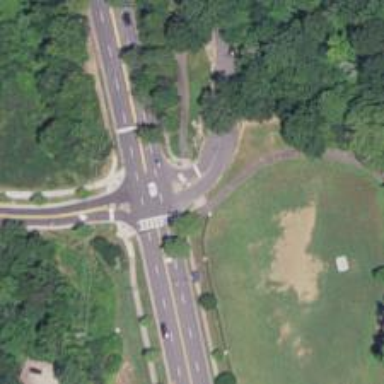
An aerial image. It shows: Crossing on cycleway.